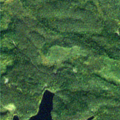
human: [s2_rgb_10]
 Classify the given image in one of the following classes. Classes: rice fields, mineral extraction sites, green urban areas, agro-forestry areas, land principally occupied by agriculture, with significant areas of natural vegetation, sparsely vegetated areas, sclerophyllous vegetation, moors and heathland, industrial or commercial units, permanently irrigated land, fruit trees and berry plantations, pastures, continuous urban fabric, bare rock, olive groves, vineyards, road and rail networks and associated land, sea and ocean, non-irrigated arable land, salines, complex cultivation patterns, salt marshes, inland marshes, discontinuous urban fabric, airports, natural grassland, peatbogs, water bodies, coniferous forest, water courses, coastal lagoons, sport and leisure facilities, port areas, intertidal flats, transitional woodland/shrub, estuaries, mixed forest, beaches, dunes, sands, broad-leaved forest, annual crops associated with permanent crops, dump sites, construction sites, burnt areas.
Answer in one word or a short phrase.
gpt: coniferous forest, transitional woodland/shrub, water bodies